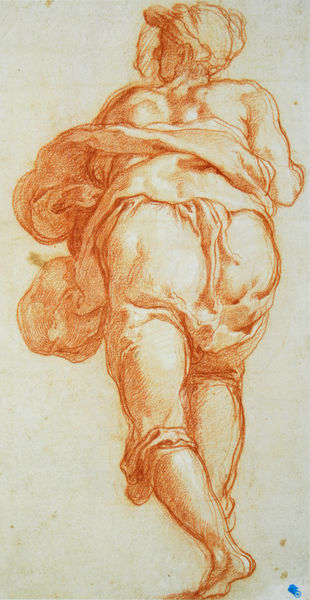
Titel: Rückenansicht eines Mannes
Künstler: Taddeo Zuccari
Standort: Washington
Institution: National Gallery
Schlagwörter: kopf, mann, frau, kleid, kreide, orange, rücken, skizze, zeichnung, rot, schleier, tuch, hose, falten, mensch, gehen, figur, haare, person, schulter, beine, schwung, gesäß, hintern, rückenansicht, studie, laufen, grafik, graphik, füsse, dick, muskeln, oberschenkel, waden, barfuss, fuss, arsch, pobacken, rückenfigur, schulterblatt, rückansicht, halbprofil, rötlich, gerafft, kräftig, rötel, laufend, hinterteil, linen, läuft, rötelzeichnung, kof, bewegun, r, po, rücl´ken, rgrafik